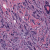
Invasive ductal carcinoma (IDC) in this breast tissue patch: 1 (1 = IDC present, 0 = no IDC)